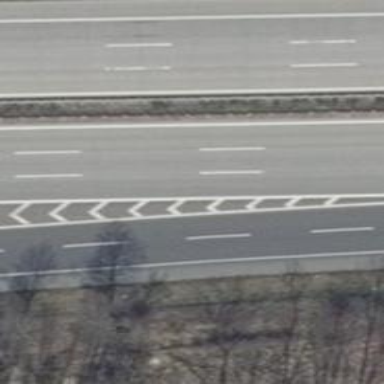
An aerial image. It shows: Asphalt motorway link.